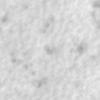
Label: no_change